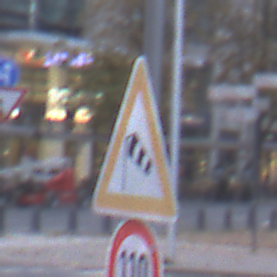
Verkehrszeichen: SeitenwindVonLinks
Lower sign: Geschwindigkeit110
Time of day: SunriseSunset
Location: Outdoor (Urban)
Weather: PartlyCloudy
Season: NotSpecified
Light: Natural